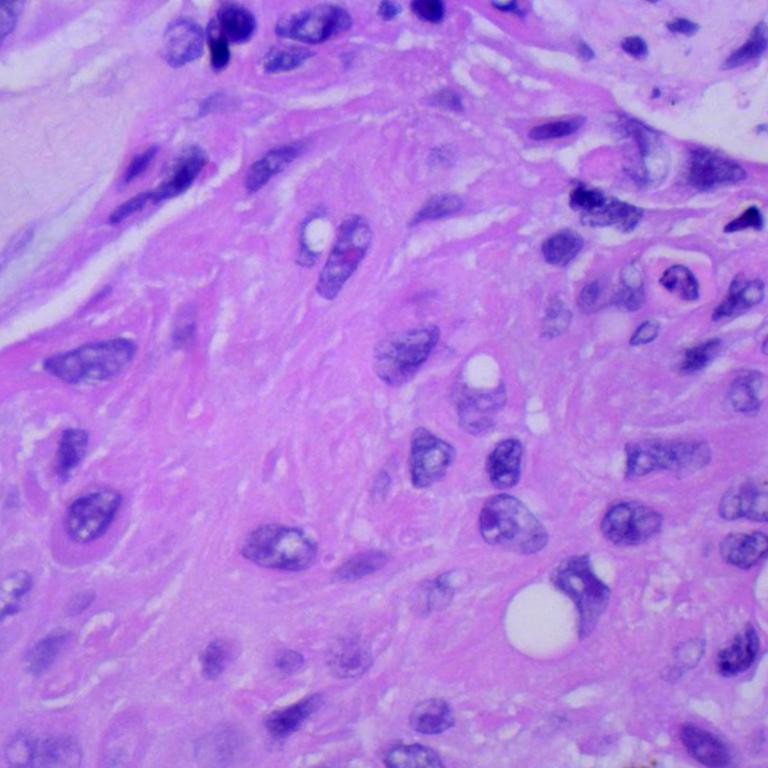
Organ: lung
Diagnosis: squamous carcinomas